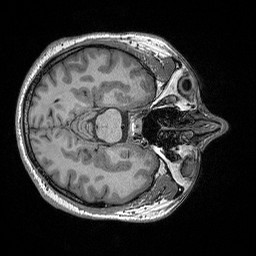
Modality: T1w
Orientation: axial
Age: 33
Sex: male
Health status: healthy
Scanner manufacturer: siemens
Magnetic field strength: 3 T
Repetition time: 2.3 s
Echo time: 0.00298 s